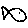
Label: fish